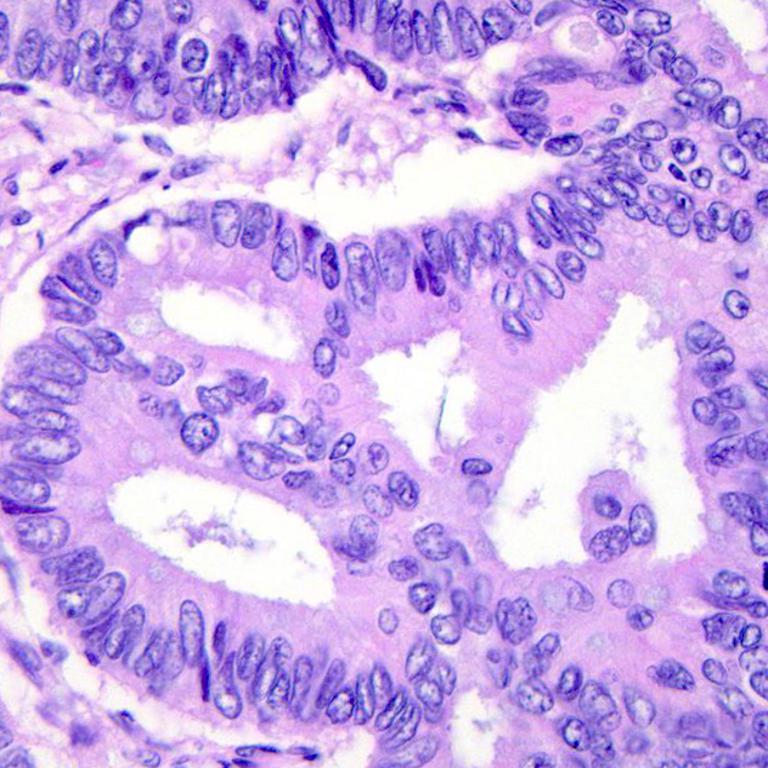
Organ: colon
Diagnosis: adenocarcinomas